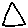
Label: triangle